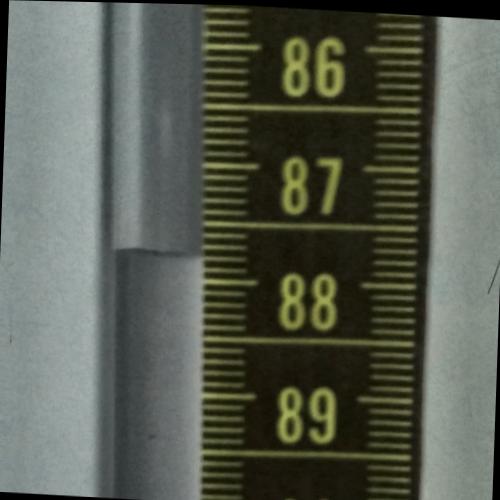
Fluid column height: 87.8 cm